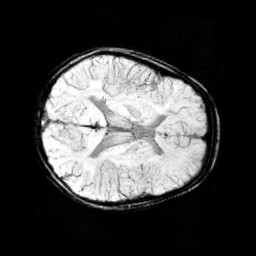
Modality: minIP
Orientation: axial
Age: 9
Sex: female
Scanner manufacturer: siemens
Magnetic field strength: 3 T
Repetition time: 0.027 s
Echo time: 0.02 s